Question: i tried hard to solve this one on my own but ive spent way to much time on something as simple as this so im hoping someone can give me the answer.
see image below but basically im just trying to get a range built but my marker and my list never meet even though there are items that match the criteria.
in the example below im looking for 2c and the array has it in position 11 but just goes right past it.

i have tried a few different ways, and the comparison above it works just fine so i dont get where my problem is.
i have tried just saying
'== 0x2c' (never evaluates)
or using this like i had above
'''
'intValue'
'''
but this make it get a match on 2D which from my testing is because it truncates the digits down to just plain 2.
ACTUAL CODE:
'''
int lastIndexInPayload = ([payload count]-1);
int beginningOfData = ([payload count]-1);
NSString * endOfLine = [NSString stringWithFormat:@"%02X", 0x0D];
NSString * startOfLine = [NSString stringWithFormat:@"%02X", 0x2C];
if ([[payload objectAtIndex:lastIndexInPayload]intValue] == [endOfLine intValue]) {
while ([payload objectAtIndex:beginningOfData]!= startOfLine) {
beginningOfData--;
DDLogVerbose(@"beginningOfData %d",beginningOfData);
}
}
'''
the payload is an array of bytes
taken from nsdata from a socket return
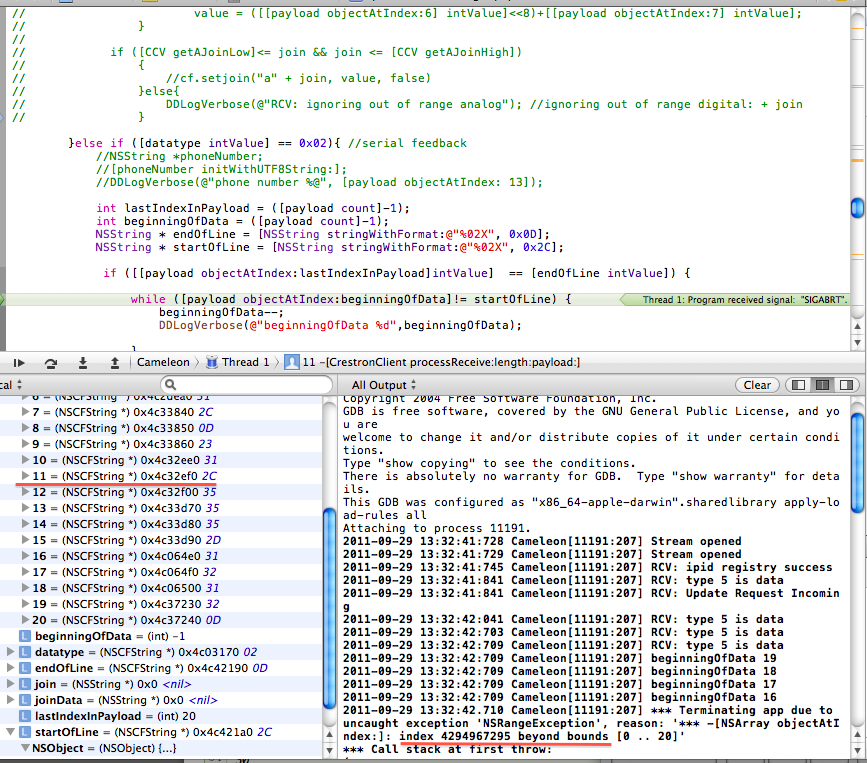
Answer: I imagine it's because you're using '==' to compare objects. Since it appears both your array and your 'startOfLine' object are just hex strings representing a single byte, you should probably just use '-isEqualToString:', as in
'''
while (![[payload objectAtIndex:beginningOfData] isEqualToString:startOfLine]) {
'''
That said, I find it rather odd that your payload is an array of hex bytes represented as strings. Why not just shove the whole thing into an NSData and have access to "real" bytes instead?